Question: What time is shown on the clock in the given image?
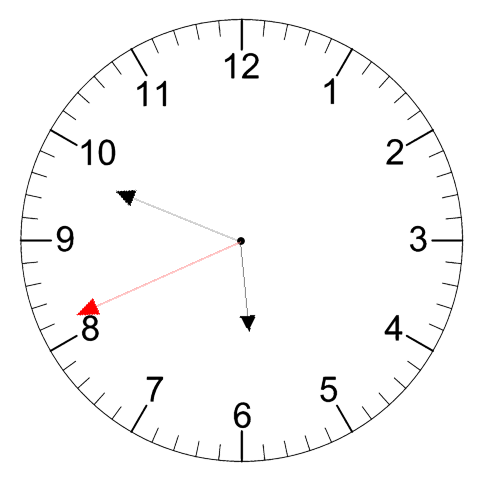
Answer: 05:48:41